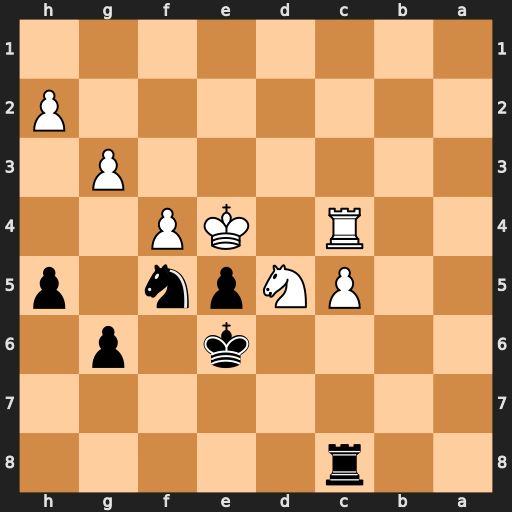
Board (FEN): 2r5/8/4k1p1/2PNpn1p/2R1KP2/6P1/7P/8
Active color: b
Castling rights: -
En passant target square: -
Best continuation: Nd6+ cxd6 Rxc4+